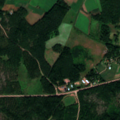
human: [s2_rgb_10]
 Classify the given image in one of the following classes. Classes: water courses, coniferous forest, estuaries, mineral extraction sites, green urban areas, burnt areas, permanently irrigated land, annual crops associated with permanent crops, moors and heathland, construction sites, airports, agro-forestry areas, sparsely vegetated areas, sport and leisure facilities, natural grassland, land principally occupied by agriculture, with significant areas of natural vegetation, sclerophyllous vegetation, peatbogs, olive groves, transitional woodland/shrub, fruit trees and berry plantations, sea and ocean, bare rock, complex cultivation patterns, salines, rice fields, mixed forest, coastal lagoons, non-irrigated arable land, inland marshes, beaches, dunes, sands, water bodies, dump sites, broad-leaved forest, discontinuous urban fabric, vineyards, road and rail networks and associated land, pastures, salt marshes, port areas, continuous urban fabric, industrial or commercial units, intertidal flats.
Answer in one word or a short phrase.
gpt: non-irrigated arable land, land principally occupied by agriculture, with significant areas of natural vegetation, mixed forest, transitional woodland/shrub